Question: I'm targeting iPhone 4 and iPhone 5, so I want my view to take as much available space as possible. For example, I want the the table view to take the remaining space according to iPhone 4 and iPhone 5 screen.

Is there any option (Storyboard or code) so that I can do this? Like 'Height="*"' in XAML or 'weight' in Android.
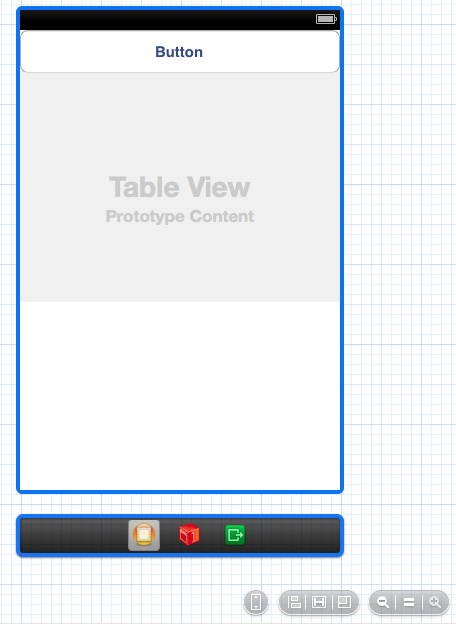
Answer: enale autolayout like this

& write below code
'''
self.tableView.autoResizingMasks=UIViewAutoresizingFlexibleHeight | UIViewAutoresizingFlexibleWidth
'''